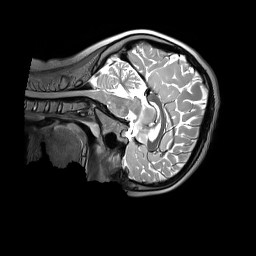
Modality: T2w
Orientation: sagittal
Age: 10
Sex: male
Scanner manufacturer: siemens
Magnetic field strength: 3 T
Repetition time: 3.2 s
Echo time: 0.408 s